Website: crate-barrel
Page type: review-order
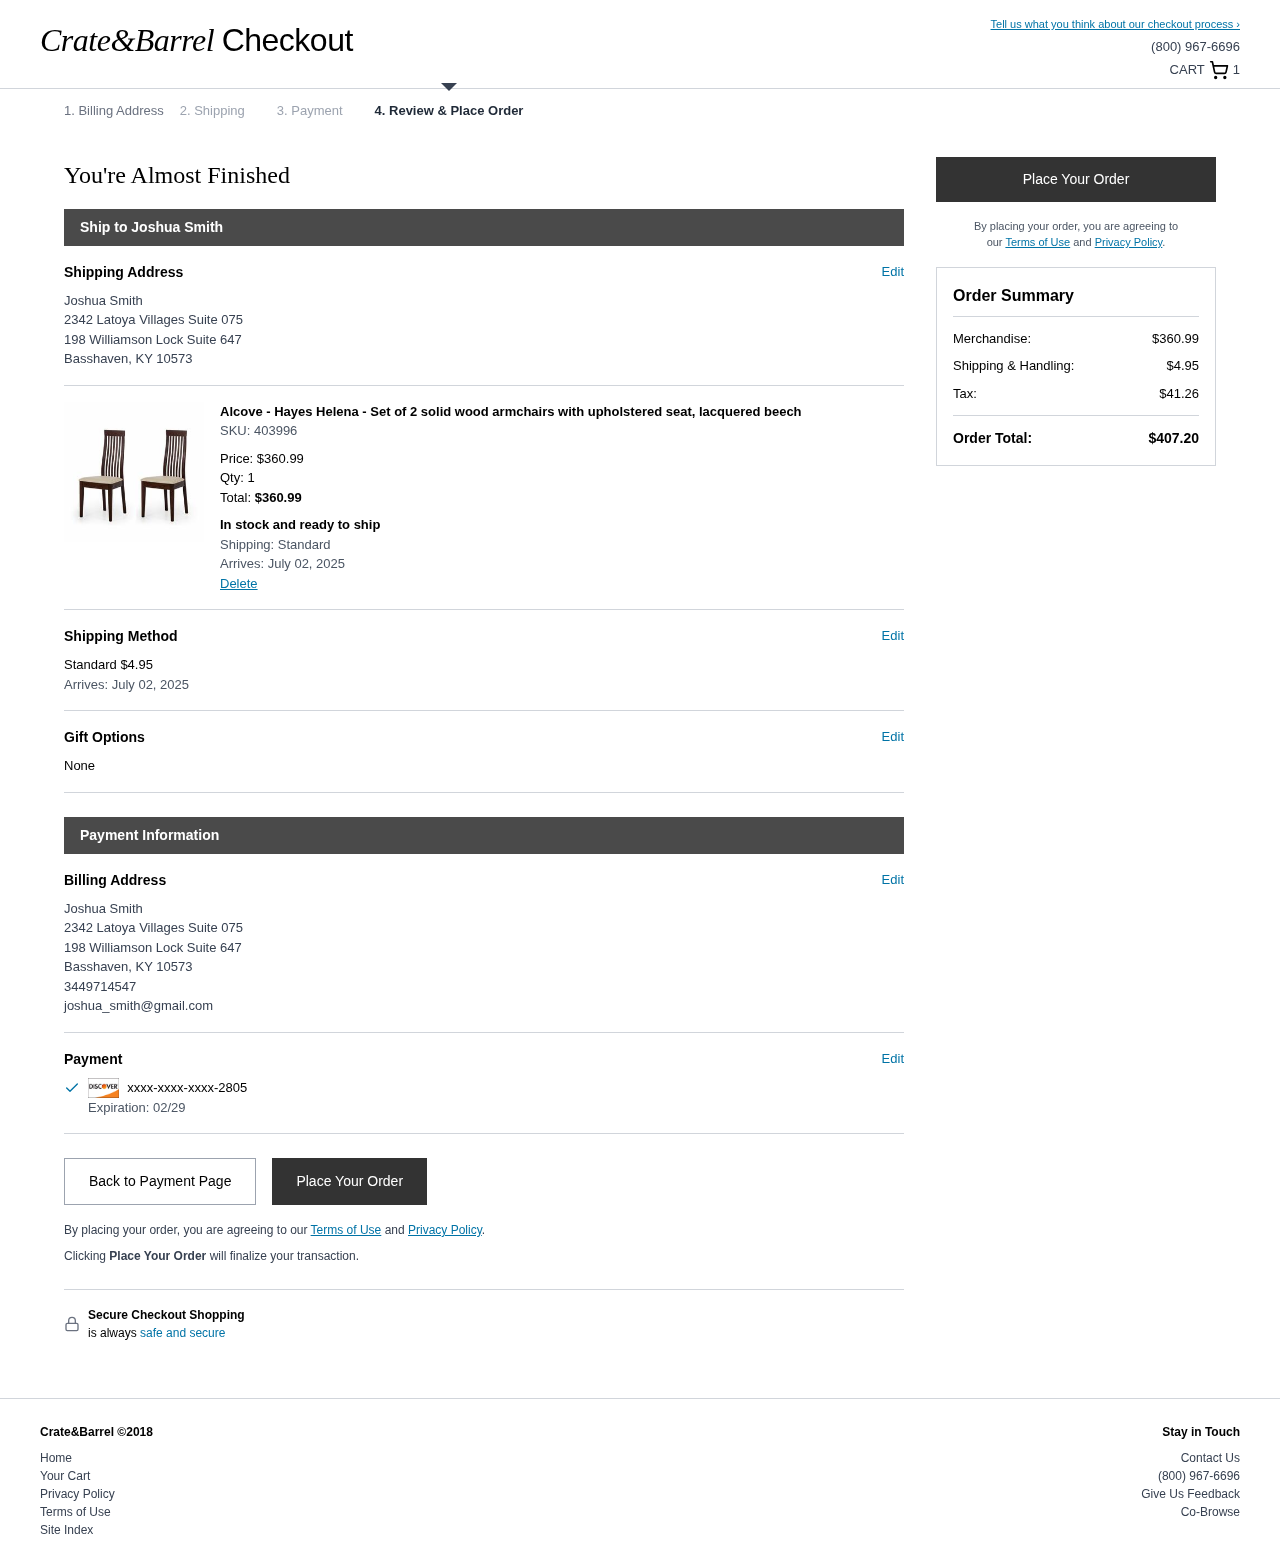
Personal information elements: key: PII_CARD_EXPIRY
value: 02/29
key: PII_CARD_LAST4
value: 2805
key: PII_EMAIL
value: joshua_smith@gmail.com
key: PII_FULLNAME
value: Joshua Smith
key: PII_PHONE
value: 3449714547
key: PII_STREET
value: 2342 Latoya Villages Suite 075
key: PII_STREET2
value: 198 Williamson Lock Suite 647
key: PII_FULLNAME2
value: Joshua Smith
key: PII_CITY2
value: Basshaven
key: PII_STATE_ABBR2
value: KY
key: PII_POSTCODE2
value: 10573
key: PII_FULLNAME3
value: Joshua Smith
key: PII_CITY3
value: Basshaven
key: PII_STATE_ABBR3
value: KY
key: PII_POSTCODE
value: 10573
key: PII_POSTCODE_FULL
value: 10573
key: PII_POSTCODE_NUMERIC
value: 10573
Product elements: key: PRODUCT1_NAME
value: Alcove - Hayes Helena - Set of 2 solid wood armchairs with upholstered seat, lacquered beech
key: PRODUCT1_PRICE
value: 360.99
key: PRODUCT1_QUANTITY
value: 1
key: PRODUCT1_SKU
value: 403996
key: PRODUCT1_TOTAL
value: $360.99
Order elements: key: ORDER_NUM_ITEMS
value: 1
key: ORDER_DELIVERY_DATE
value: July 02, 2025
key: ORDER_SHIPPING_COST
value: $4.95
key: ORDER_DELIVERY_DATE2
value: July 02, 2025
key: ORDER_SUBTOTAL
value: $360.99
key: ORDER_SHIPPING_COST2
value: $4.95
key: ORDER_TAX
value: $41.26
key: ORDER_TOTAL
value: $407.20